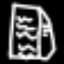
Label: squiggle